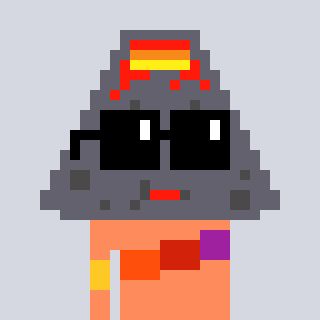
a pixel art character with square black sunglasses, a volcano-shaped head and a peachy-colored body on a cool background